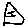
Label: triangle